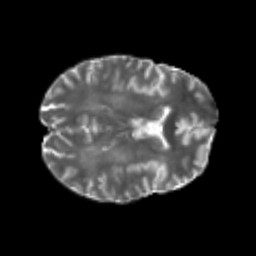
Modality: T2w
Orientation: axial
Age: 29
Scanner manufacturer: philips
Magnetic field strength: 3 T
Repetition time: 8.6 s
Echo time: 0.127 s